Question: I'm adding a UIImageView to the UIViewController's UIView as I would normally, with the frame of the image view being the same as 'self.view' to make sure that the image will cover the whole view. However, there is a roughly 20px padding between the status bar and the imageView which I can't seem to get rid of.
I've tried NSLogging the different frames, and receiving the following results:
'''
NSLog(@"ImageView => %@", NSStringFromCGRect([imageView frame]));
NSLog(@"self.view => %@", NSStringFromCGRect(self.view.frame));
NSLog(@"Screen Bounds => %@", NSStringFromCGRect([[UIScreen mainScreen] bounds]));
NSLog(@"App window => %@", NSStringFromCGRect([[[[UIApplication sharedApplication] delegate] window] frame]));
[LaunchViewController.m: line 26] ImageView => {{0, 0}, {320, 548}}
[LaunchViewController.m: line 27] self.view => {{0, 0}, {320, 548}}
[LaunchViewController.m: line 28] Screen Bounds => {{0, 0}, {320, 568}}
[LaunchViewController.m: line 29] App window => {{0, 0}, {320, 568}}
'''
The results show that the image view should in fact be covering 'self.view' with no padding at all between itself and the status bar.
The UIViewController is the root view controller of a UINavigationController, and I have set the navigation bar to be hidden. I thought that maybe this could be causing the issue however, after removing the UINavigationController and replacing it with just the UIViewController, the padding was still there.
Has anybody got any advice for removing the padding / has experience this issue before and has a fix?
Here is an image showing what's going on - the green area is the UIView ('self.view'), and the orange area is the UIImageView.

'''
[self.navigationController setNavigationBarHidden:YES];
[self.view setBackgroundColor:[UIColor greenColor]];
UIImageView *imageView = [[UIImageView alloc] initWithFrame:self.view.frame];
[imageView setImage:[UIImage imageNamed:@"Orange-568h@2x.png"]];
[self.view addSubview:imageView];
'''
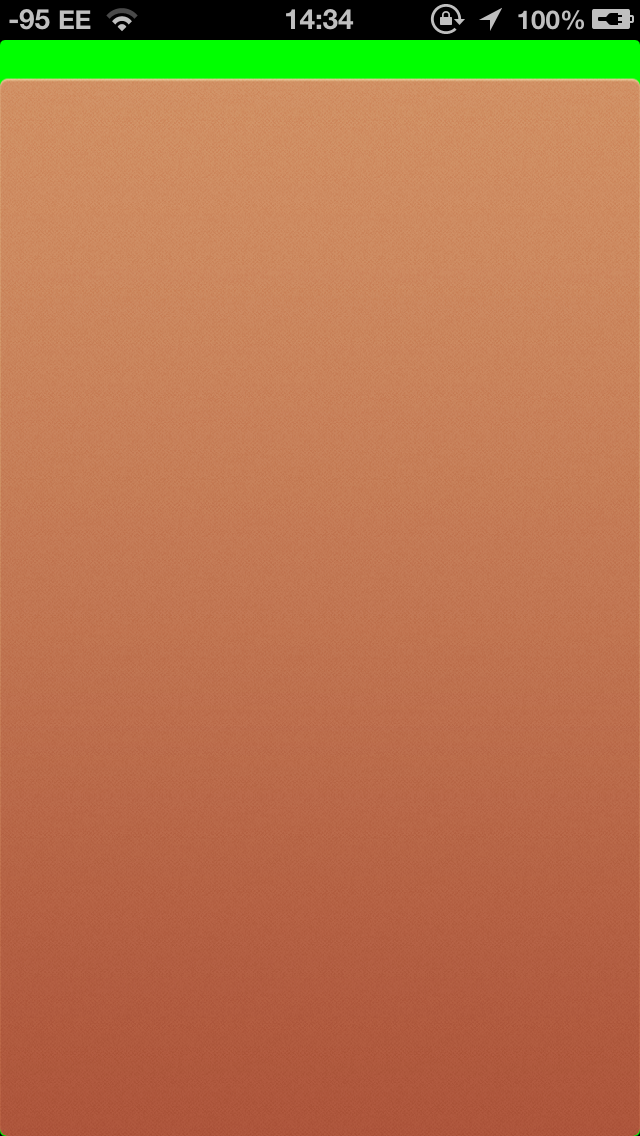
Answer: In your app delegate set the FullScreenLayout to YES just before you make it the view controller the root view controller:
'''
ViewController *vc = [[ViewController alloc] init];
[vc setWantsFullScreenLayout:YES];
[[self window] setRootViewController:vc];
'''
or you can set it in viewDidLoad
'''
[self setWantsFullScreenLayout:YES];
'''
A summary on setWantsFullScreenLayout:
When a view controller presents its view, it normally shrinks that view so that its frame does not overlap the device's status bar. Setting this property to YES causes the view controller to size its view so that it fills the entire screen, including the area under the status bar. (Of course, for this to happen, the window hosting the view controller must itself be sized to fill the entire screen, including the area underneath the status bar.) You would typically set this property to YES in cases where you have a translucent status bar and want your view's content to be visible behind that view. From <URL>
Hope this helps.